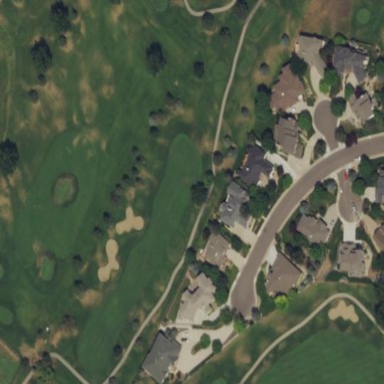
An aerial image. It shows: Golf fairway surrounded by grass.